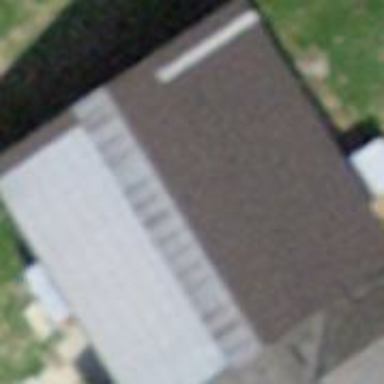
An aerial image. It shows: Barn.